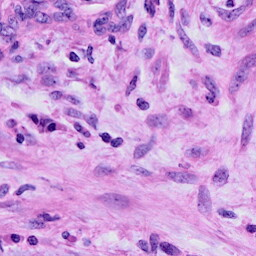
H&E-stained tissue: Cervix